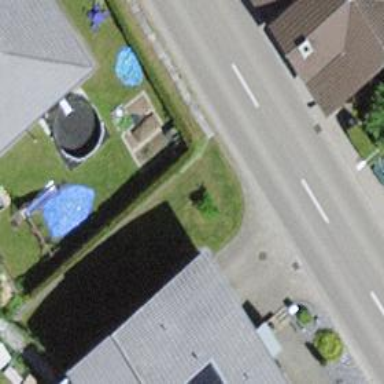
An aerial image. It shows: Hedge barrier.